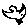
Label: bird